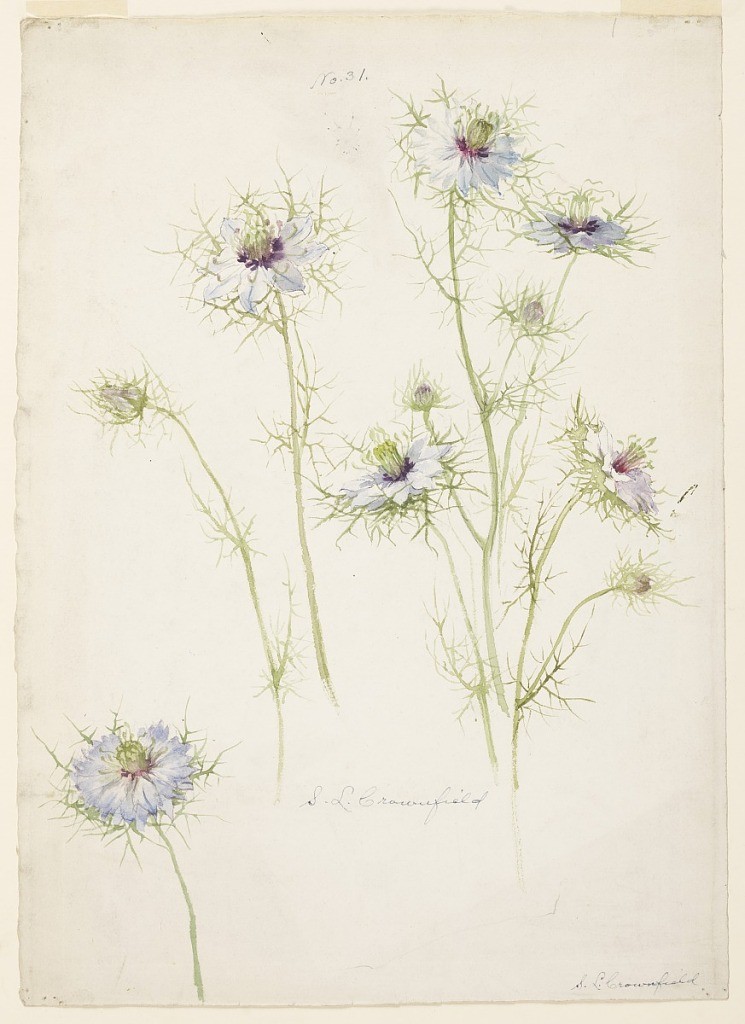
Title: Study of Love-in-a-mist
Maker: Sophia L. Crownfield, American, 1862–1929
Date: late 19th century
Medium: Brush and watercolor on white paper
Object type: Drawing
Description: Vertical sheet depicting six stalks of love-in-a-mist with in blue blossoms.